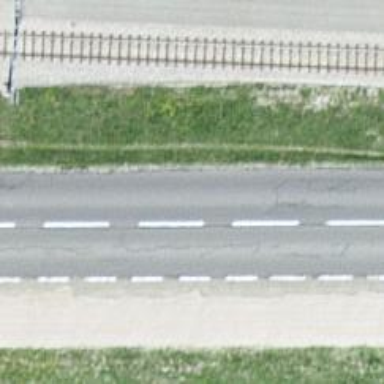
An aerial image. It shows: Unmarked road crossing.